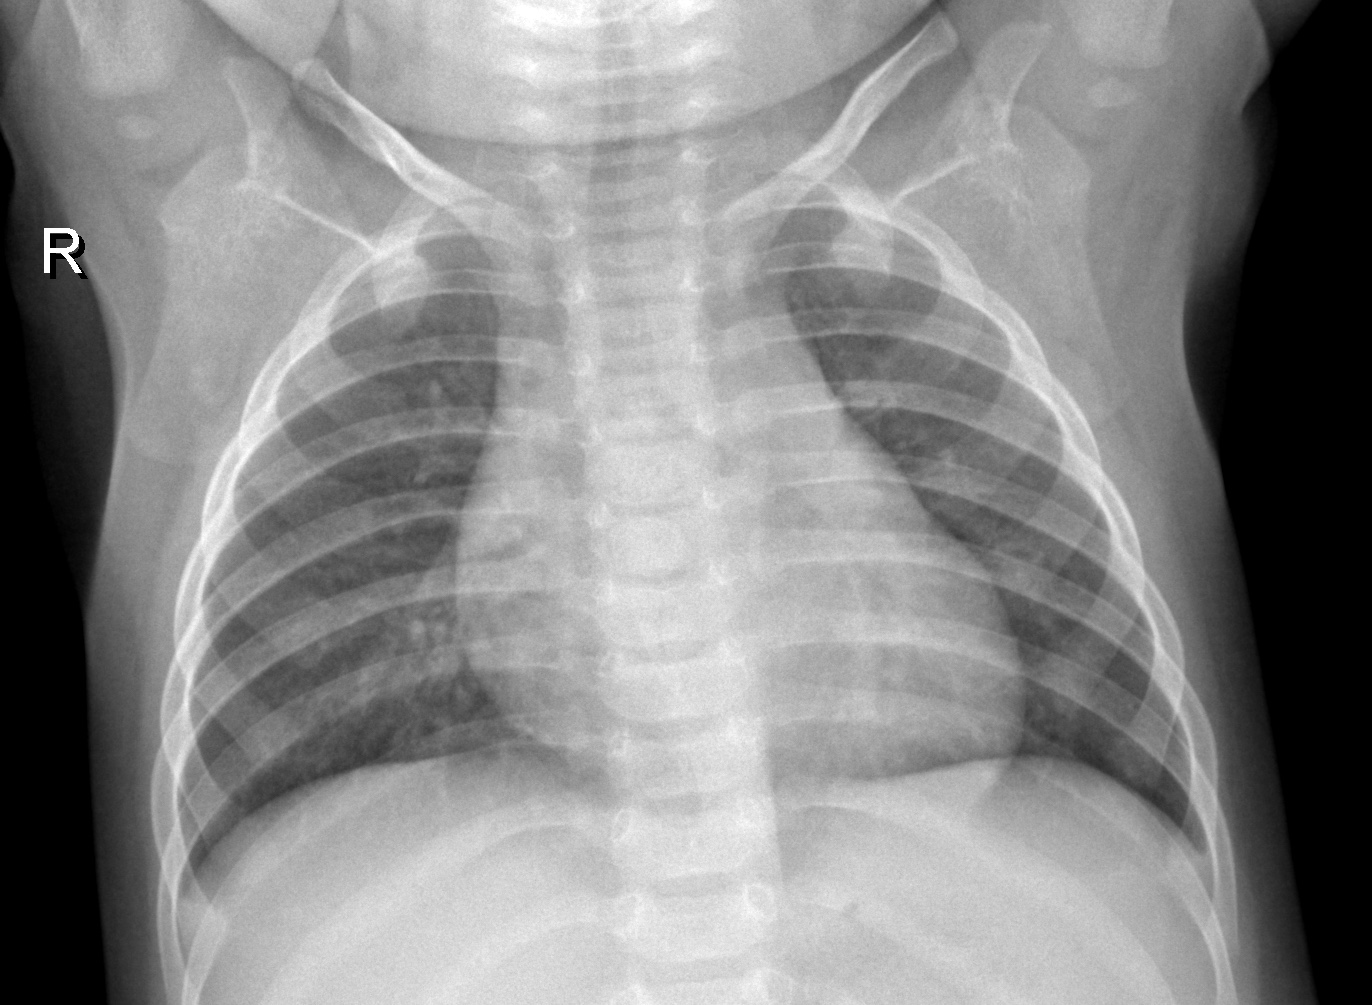
Diagnosis: NORMAL